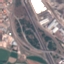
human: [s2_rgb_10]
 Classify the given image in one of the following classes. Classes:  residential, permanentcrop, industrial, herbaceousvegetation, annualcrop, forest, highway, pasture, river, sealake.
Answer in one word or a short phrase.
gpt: Highway